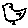
Label: bird